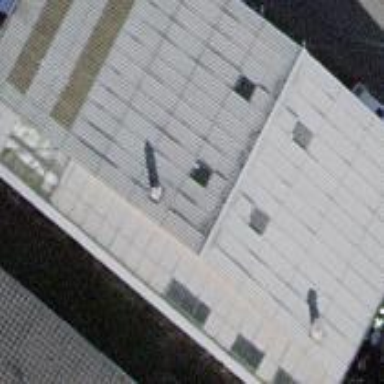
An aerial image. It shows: Industrial building housing car repair shop.